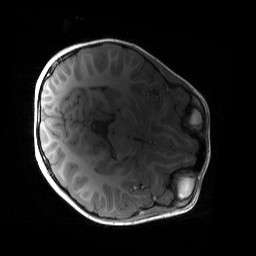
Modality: T1w
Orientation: axial
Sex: male
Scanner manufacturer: siemens
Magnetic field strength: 3 T
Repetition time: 1.9 s
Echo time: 0.00243 s